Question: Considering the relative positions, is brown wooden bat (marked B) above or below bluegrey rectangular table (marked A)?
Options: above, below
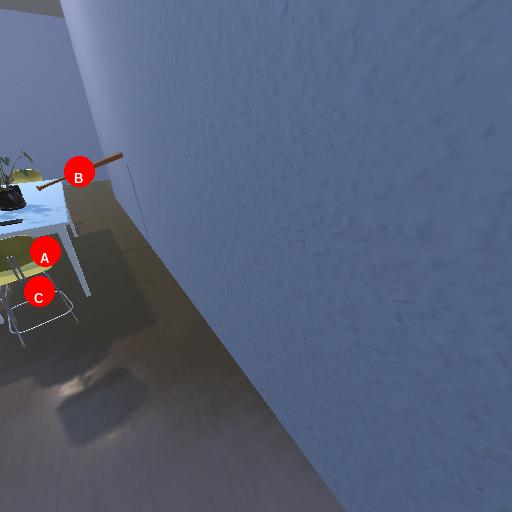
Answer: above